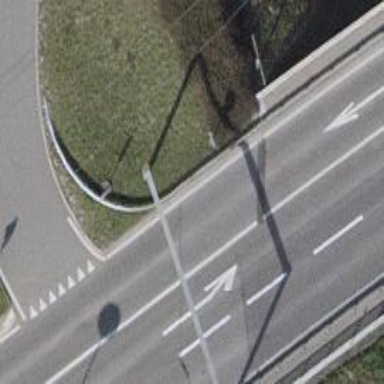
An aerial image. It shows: Guard rail as barrier.